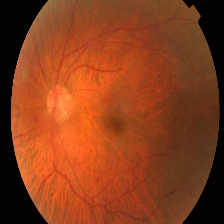
Diabetic retinopathy grade: Proliferative DR